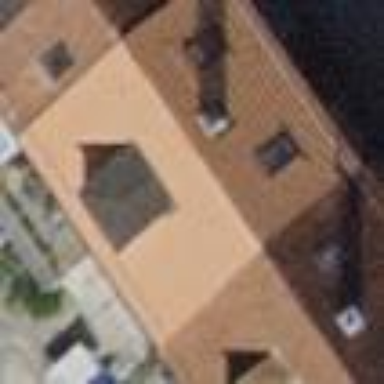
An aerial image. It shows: Gabled house with tile roof.